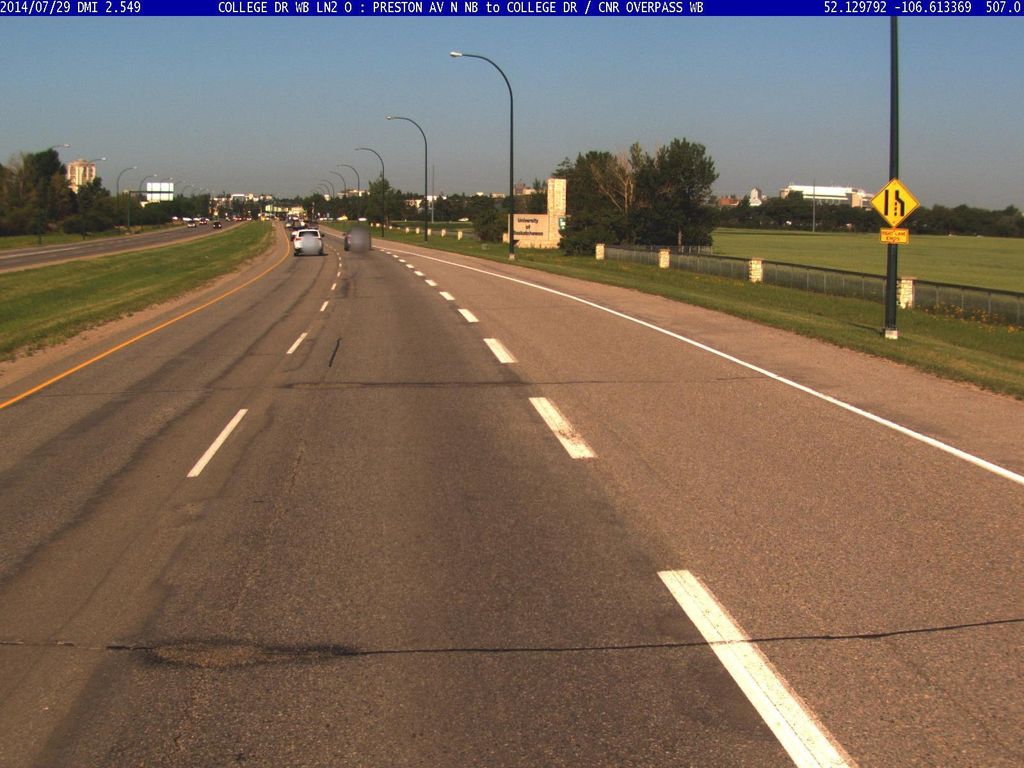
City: saskatoon